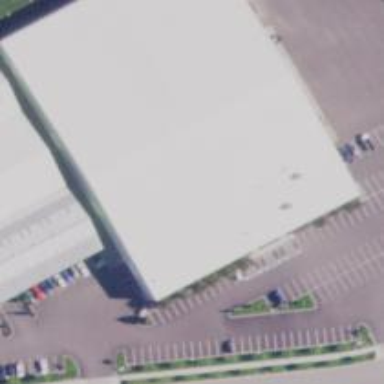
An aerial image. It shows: Building.